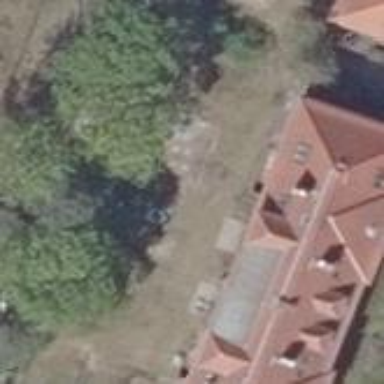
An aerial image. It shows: Hipped roof apartment building.